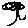
Label: tree